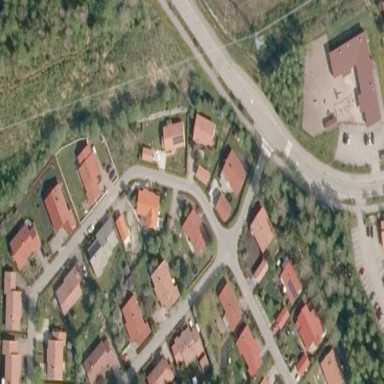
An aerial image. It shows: Residential area.